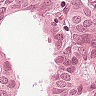
Metastatic tissue present: yes